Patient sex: F
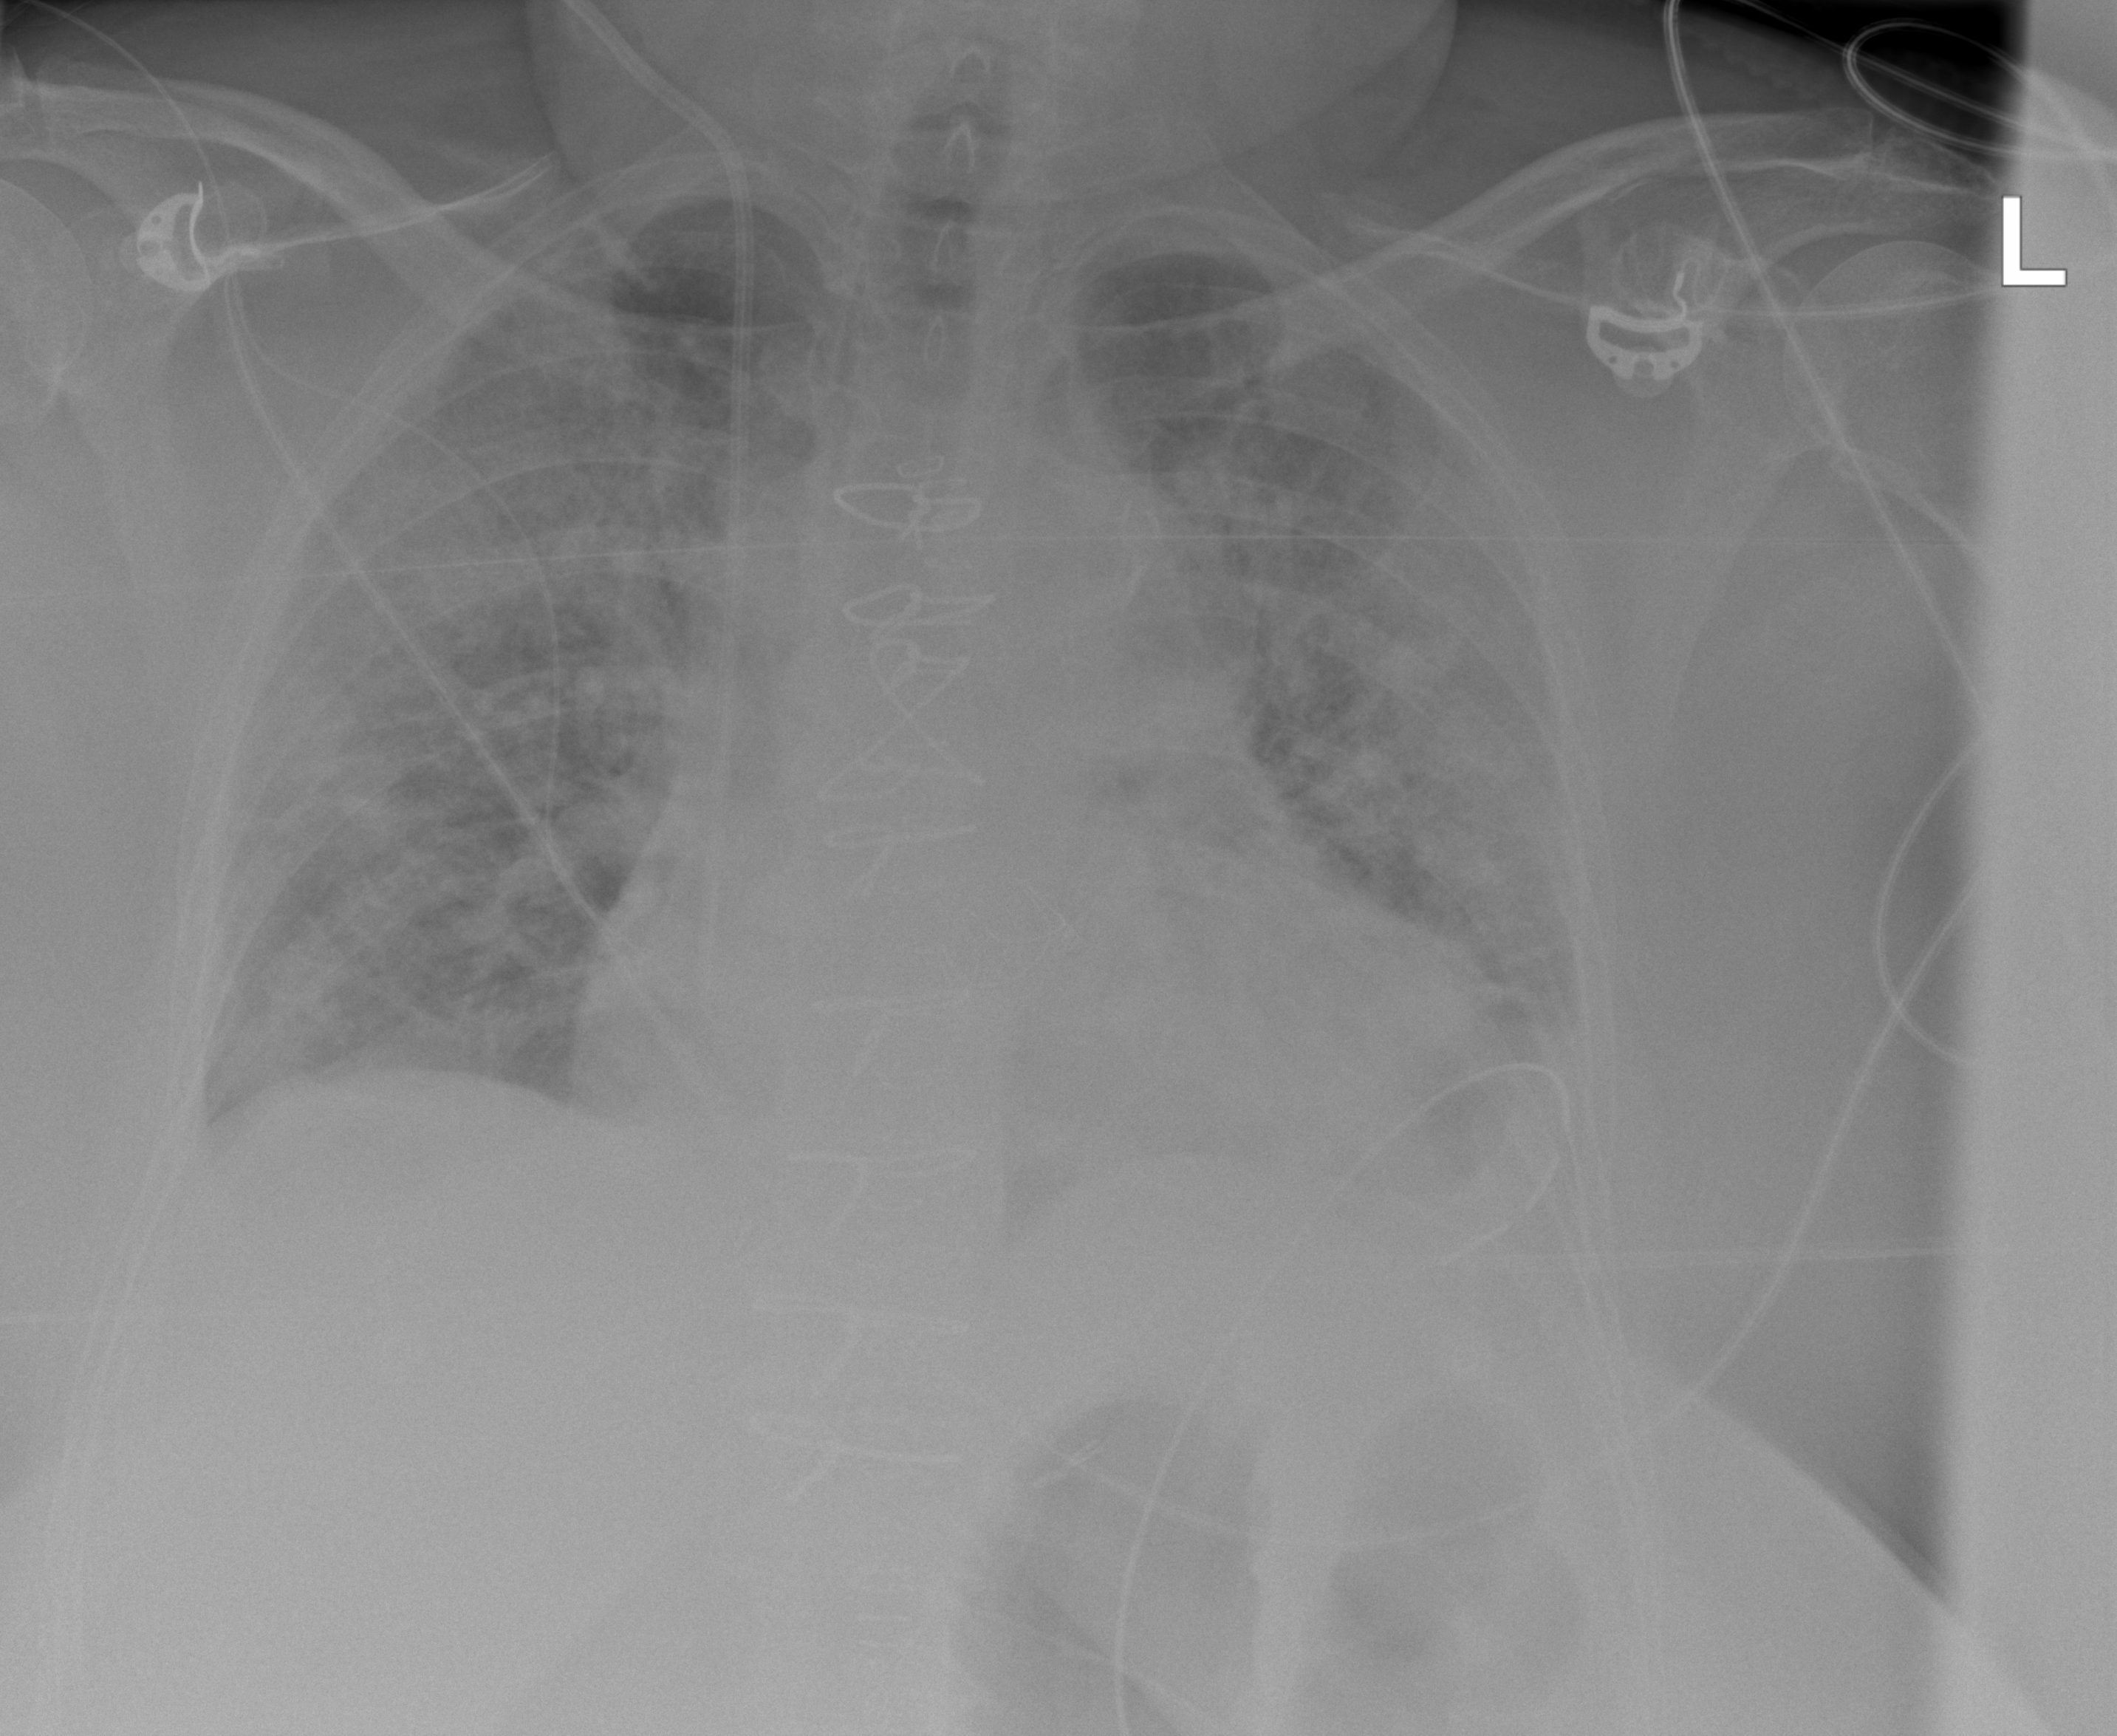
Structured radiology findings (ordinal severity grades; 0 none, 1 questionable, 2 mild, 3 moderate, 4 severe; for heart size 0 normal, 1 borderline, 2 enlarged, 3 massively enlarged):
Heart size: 2
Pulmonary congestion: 3
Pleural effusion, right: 0
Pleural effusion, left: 1
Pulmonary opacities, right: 3
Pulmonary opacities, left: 3
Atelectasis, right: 2
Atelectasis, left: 2